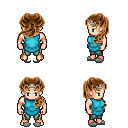
a pixel art fantasy rpg character, male body template, human, light skin, teal tunic, teal pants, brown princess hairstyle, silver tiara, white slippers, four views (front, back, left, right), 2x2 character sprite sheet, small pixel art, hard edges, no anti-aliasing